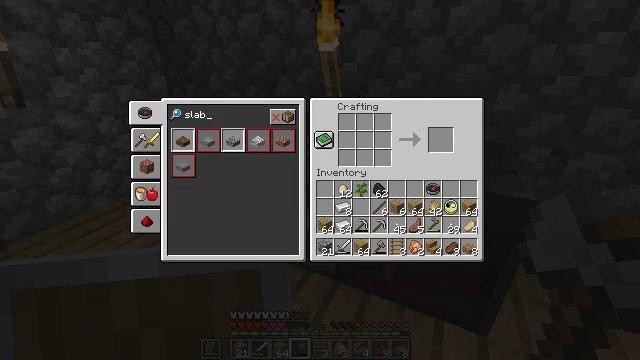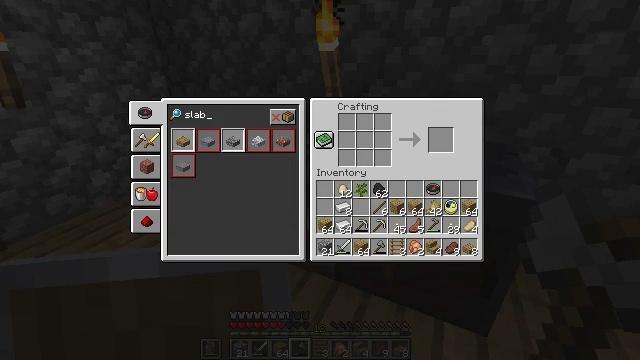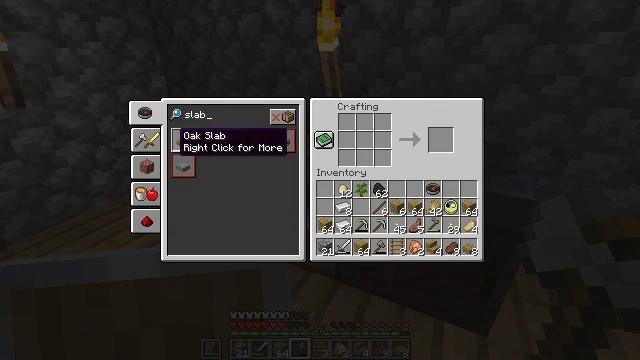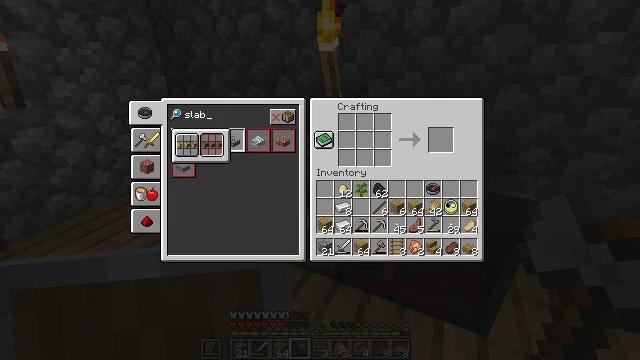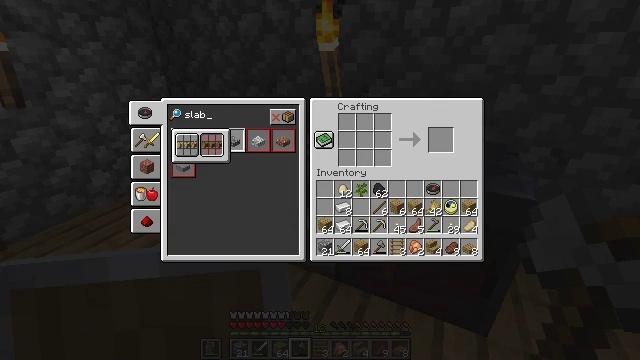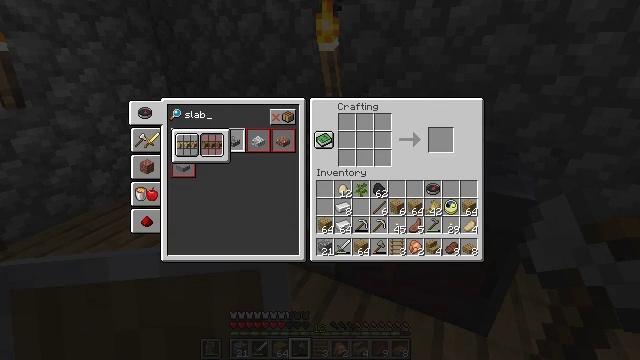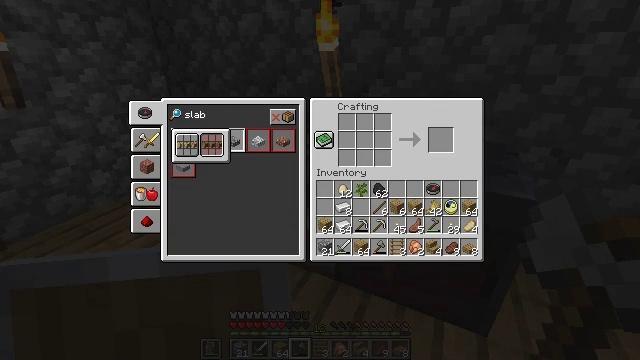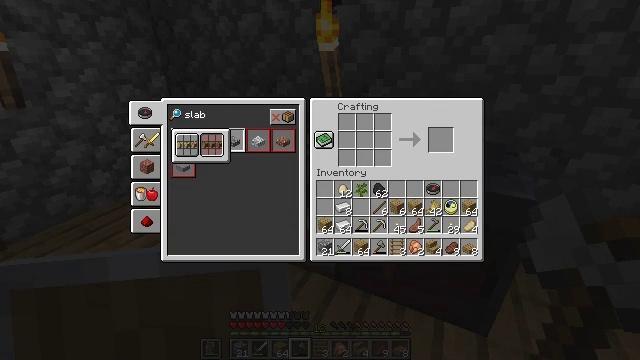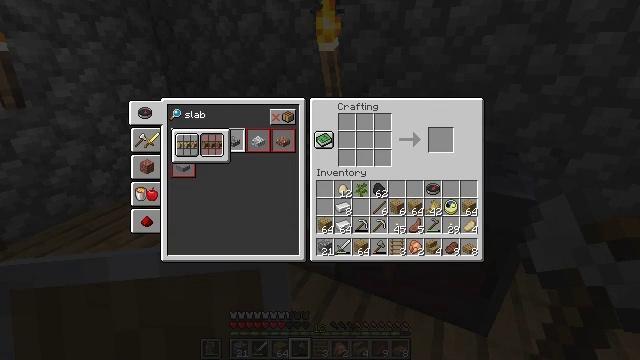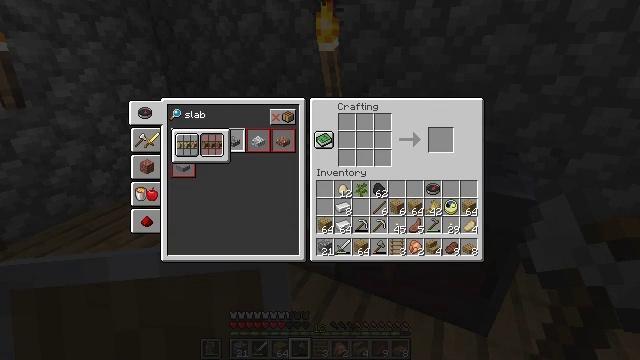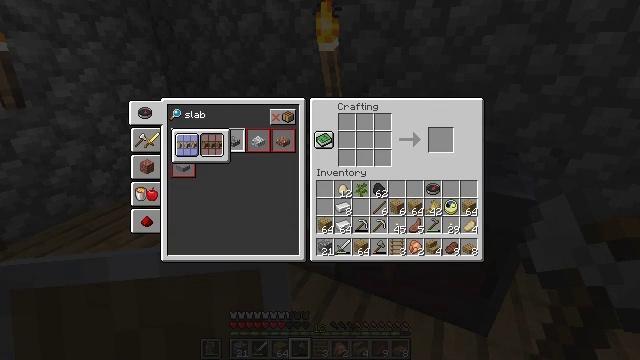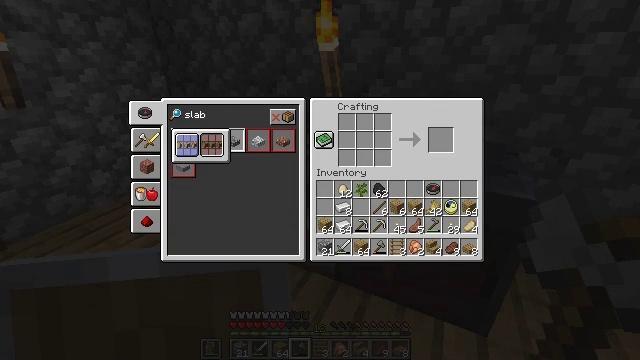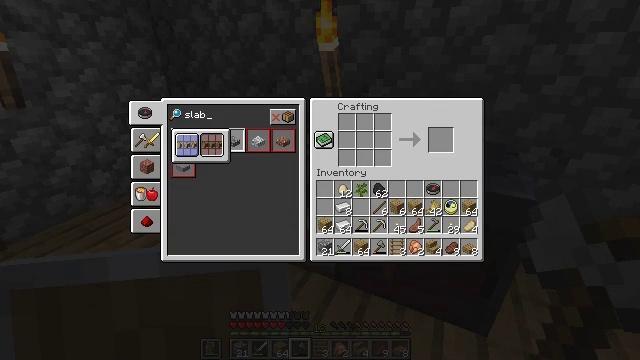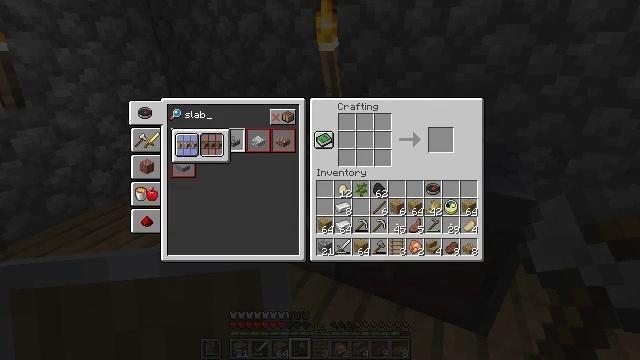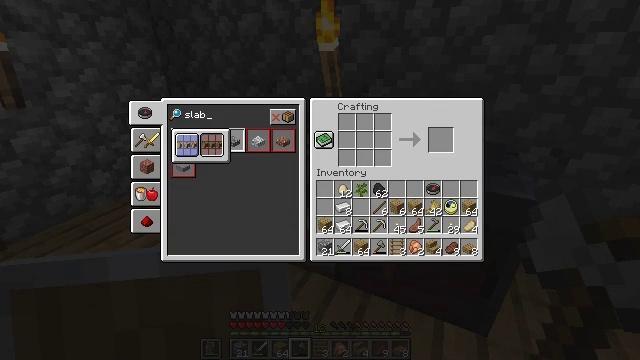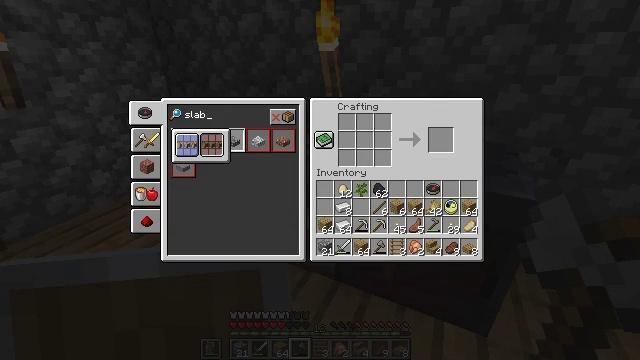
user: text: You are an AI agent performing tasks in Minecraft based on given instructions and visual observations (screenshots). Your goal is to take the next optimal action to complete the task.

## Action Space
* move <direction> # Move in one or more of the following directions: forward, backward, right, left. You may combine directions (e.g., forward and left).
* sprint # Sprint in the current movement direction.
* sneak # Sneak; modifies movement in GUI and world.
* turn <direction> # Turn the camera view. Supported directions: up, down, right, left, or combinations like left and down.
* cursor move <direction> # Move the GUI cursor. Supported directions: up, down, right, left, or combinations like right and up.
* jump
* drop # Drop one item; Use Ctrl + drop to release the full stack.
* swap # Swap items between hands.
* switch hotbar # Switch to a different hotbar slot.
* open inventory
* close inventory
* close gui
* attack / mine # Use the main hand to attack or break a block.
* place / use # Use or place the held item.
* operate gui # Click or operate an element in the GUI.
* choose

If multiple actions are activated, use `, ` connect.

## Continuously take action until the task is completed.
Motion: motion action
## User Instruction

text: Place oak planks in the crafting table to craft an oak slab.
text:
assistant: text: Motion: no_op
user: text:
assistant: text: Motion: no_op
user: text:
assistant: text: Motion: choose
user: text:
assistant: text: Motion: choose
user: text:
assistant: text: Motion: choose
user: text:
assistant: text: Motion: no_op
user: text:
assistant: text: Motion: no_op
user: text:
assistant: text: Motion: no_op
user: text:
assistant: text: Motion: no_op
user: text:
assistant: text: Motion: no_op
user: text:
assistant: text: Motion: no_op
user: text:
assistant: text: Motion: no_op
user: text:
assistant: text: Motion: no_op
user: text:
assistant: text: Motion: no_op
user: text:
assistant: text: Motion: operate gui
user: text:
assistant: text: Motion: operate gui
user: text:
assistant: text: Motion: operate gui
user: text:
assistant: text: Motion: no_op
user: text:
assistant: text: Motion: no_op
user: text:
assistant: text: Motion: no_op
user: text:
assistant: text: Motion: no_op
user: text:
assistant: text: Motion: no_op
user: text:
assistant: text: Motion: no_op
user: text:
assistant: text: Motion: operate gui
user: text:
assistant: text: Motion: operate gui
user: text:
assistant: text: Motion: operate gui
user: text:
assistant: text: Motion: no_op
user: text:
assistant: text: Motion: no_op
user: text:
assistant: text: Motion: operate gui
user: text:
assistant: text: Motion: operate gui